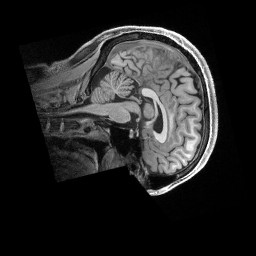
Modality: T1w
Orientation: sagittal
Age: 26
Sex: male
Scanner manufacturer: siemens
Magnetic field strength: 3 T
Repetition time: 2.5 s
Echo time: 0.00296 s